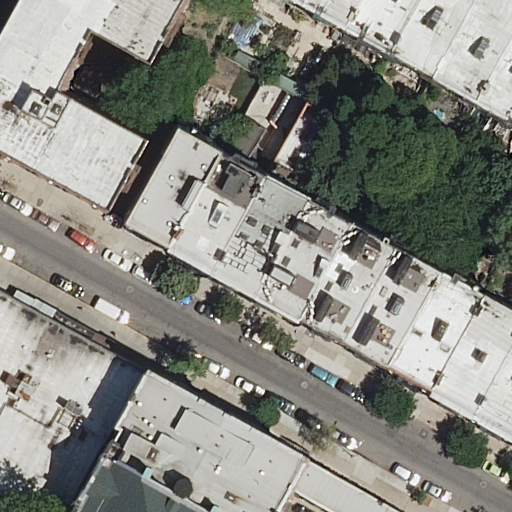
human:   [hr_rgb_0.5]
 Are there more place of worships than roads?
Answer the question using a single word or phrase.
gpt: no

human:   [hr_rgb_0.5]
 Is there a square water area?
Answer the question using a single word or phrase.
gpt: no

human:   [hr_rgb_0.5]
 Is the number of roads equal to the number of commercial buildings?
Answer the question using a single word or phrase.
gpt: no

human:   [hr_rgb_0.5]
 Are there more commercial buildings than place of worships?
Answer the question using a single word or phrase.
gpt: no

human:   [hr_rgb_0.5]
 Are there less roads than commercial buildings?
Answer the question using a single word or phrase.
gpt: no

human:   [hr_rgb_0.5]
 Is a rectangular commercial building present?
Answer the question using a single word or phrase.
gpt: no

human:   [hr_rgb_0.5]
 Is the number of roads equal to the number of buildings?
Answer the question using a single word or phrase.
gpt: no

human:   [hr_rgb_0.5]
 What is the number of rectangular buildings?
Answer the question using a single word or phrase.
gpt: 16

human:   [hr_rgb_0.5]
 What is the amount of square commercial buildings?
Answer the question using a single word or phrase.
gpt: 0

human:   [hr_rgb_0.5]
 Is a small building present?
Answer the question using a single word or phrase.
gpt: yes

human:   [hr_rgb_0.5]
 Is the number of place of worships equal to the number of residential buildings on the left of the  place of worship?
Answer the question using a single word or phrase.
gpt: no

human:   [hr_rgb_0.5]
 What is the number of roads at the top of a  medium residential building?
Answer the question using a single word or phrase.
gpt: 0

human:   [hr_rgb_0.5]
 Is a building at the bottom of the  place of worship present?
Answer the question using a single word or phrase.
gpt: no

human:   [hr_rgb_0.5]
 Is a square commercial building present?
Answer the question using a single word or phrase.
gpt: no

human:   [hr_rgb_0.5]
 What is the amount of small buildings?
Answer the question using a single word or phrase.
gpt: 5

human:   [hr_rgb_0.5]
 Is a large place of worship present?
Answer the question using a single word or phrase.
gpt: no

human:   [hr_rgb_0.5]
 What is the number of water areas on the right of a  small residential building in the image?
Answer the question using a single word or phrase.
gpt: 0

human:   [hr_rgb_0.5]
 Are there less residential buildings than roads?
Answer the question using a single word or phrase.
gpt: no

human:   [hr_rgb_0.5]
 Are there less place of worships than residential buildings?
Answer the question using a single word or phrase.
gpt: yes

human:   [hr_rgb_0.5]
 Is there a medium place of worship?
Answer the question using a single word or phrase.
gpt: no

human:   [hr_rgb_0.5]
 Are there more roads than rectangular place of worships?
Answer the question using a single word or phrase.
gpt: no

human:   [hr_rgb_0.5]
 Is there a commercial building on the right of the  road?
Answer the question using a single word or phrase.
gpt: no

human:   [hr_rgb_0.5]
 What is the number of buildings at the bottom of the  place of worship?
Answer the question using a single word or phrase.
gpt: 0

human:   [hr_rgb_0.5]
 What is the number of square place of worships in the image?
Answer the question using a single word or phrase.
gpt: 0

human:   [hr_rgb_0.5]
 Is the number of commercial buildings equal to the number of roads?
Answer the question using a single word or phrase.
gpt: no

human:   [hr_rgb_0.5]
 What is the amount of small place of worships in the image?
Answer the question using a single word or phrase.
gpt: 1

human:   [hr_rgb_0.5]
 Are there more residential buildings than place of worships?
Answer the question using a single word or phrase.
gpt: yes

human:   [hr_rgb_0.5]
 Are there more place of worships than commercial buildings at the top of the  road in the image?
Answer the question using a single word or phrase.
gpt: yes

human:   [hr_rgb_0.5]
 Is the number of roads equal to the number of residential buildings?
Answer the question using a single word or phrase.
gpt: no

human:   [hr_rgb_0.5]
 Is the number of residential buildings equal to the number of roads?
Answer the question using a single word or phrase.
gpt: no

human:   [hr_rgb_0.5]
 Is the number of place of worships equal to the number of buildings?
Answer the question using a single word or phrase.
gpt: no

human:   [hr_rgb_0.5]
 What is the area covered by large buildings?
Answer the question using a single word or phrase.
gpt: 1065m2

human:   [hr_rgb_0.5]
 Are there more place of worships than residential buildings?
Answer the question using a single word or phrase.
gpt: no

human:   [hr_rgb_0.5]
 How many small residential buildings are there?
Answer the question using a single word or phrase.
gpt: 4

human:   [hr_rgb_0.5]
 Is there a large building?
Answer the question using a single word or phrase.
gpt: yes

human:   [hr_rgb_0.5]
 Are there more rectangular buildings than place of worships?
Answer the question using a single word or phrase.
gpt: yes